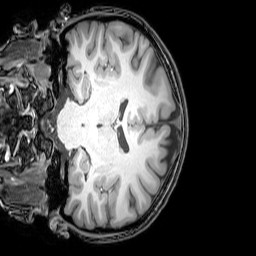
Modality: T1w
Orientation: coronal
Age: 24
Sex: female
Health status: healthy
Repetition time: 0.081 s
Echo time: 0.037 s